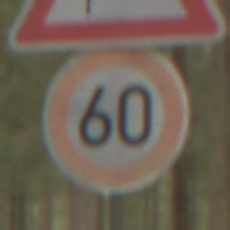
Verkehrszeichen: Geschwindigkeit60
Zusatzzeichen oben: SeitenwindVonLinks
Umgebung: Outdoor, Nature
Tageszeit: MorningAfternoon
Wetter: Overcast
Licht: Natural
Jahreszeit: Winter
Kontrast: LowContrast